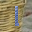
Label: 1